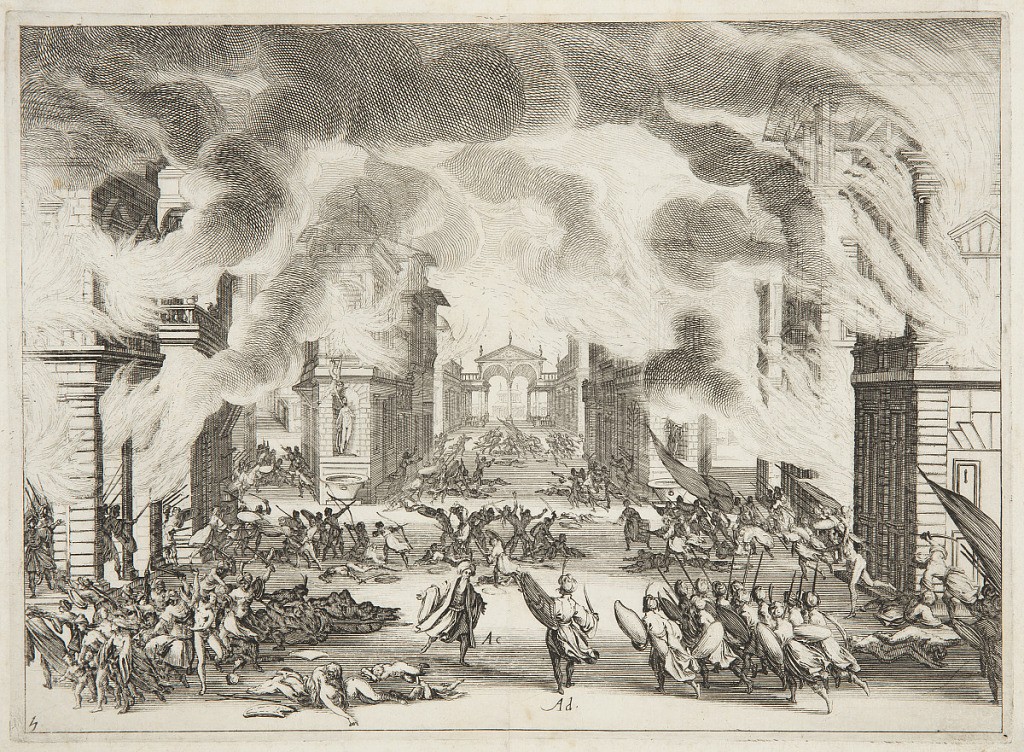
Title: Fourth Act of Soliman
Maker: Jacques Callot, French, 1592–1635
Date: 1620
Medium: Engraving with black ink on paper
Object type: Print
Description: Horizontal rectangle. The same scene as Act I, with a fire raging, flames and smoke issuing from doors and windows. Below, in the streets, a battle with troops scattered and in groups. The two main characters labeled: "Ac. and Ad." (Acmat and Adraste) in the foreground.